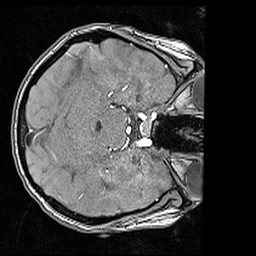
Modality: angio
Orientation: axial
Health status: ill
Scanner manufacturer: siemens
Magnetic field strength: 3 T
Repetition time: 0.023 s
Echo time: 0.00418 s